Question: What would be the best way to extend this class to have power method that would return the matrix raised to the nth power.
<URL>
What I am trying to do is to calculate large Fibonacci numbers using matrices.

These are the changes I have made so far to the original code. I am receiving StackOverflow exception.
File Row.scala
'''
/*
* Copyright (c) 2010 Eamonn O'Brien-Strain, eob@well.com
* All rights reserved. This program and the accompanying materials
* are made available under the terms of the Eclipse Public License v1.0
* which is available at http://www.eclipse.org/legal/epl-v10.html
*/
package org.eamonn.published_matrix
import Row._
/** Methods that are added to List[BigInt] by an implicit conversion */
case class RichRow(v:Row){
/** dot product */
def *(that:RichRow) = dotProd( this.v, that.v )
/** vector addition */
def add(that:RichRow) = vPlusV( this.v, that.v )
/** convert to column vector */
def T = v.map{ List(_) }
/** As row matrix */
def asMatrix = List( v )
}
object Row{
/** A convenient alias */
type Row = List[BigInt]
def dotProd(v1:Row,v2:Row) =
v1.zip( v2 ).map{ t:(BigInt,BigInt) => t._1 * t._2 }.reduceLeft(_ + _)
def vPlusV(v1:Row,v2:Row) =
v1.zip( v2 ).map{ t:(BigInt,BigInt) => t._1 + t._2 }
/** effectively add RichRow methods to List[Double] */
implicit def pimp(v:Row) = new RichRow(v)
}
'''
File Matrix.scala
'''
/*
* Copyright (c) 2010 Eamonn O'Brien-Strain, eob@well.com
* All rights reserved. This program and the accompanying materials
* are made available under the terms of the Eclipse Public License v1.0
* which is available at http://www.eclipse.org/legal/epl-v10.html
*/
package org.eamonn.published_matrix
import Matrix._
import Row._
import Seq.Projection
/** Methods that are added to List[List[BigInt]] by an implicit conversion */
case class RichMatrix(m:Matrix){
def T = transpose(m)
def *(that:RichMatrix) = mXm( this.m, that.m )
def power (exp:Int) = recPower(this.m, exp)
def recPower(m:Matrix, exp:BigInt) : Matrix =
if (exp == 1) m else mXm(m, recPower(m, exp - 1))
def apply(i:Int,j:Int) = m(i)(j)
def rowCount = m.length
def colCount = m.head.length
def toStr = "
" + m.map { _.map{" " + _}.reduceLeft(_ + _) + "
" }.reduceLeft(_ + _)
}
object Matrix{
/** A convenient alias */
type Matrix = List[Row]
def apply( rowCount:Int, colCount:Int )( f:(Int,Int) => BigInt ) = (
for(i <- 1 to rowCount) yield
( for( j <- 1 to colCount) yield f(i,j) ).toList
).toList
def transpose(m:Matrix):Matrix =
if(m.head.isEmpty) Nil else m.map(_.head) :: transpose(m.map(_.tail))
def mXv(m:Matrix, v:Row) = m.map{ dotProd(_,v) } reduceLeft ( _ + _ )
def mXm( m1:Matrix, m2:Matrix ) =
for( m1row <- m1 ) yield
for( m2col <- transpose(m2) ) yield
dotProd( m1row, m2col )
def rowCount(m:Matrix) = m.length
def colCount(m:Matrix) = m.head.length
/** effectively add RichMatrix methods to List[List[BigInt]] */
implicit def pimp1(m:Matrix) = new RichMatrix(m)
implicit def pimp2(m:List[Projection[BigInt]]) = new RichMatrix(m.map{_.toList})
implicit def pimp1(m:Projection[List[BigInt]]) = new RichMatrix(m.toList)
implicit def pimp2(m:Projection[Projection[BigInt]]) = new RichMatrix(m.map{_.toList}.toList)
// Suggested by Travis Brown - Not working
// implicit def toRichMatrixWithPower(m: Matrix) = new {
// val matrix = new RichMatrix(m)
// def power(n: Int) = {
// require(matrix.rowCount == matrix.colCount)
// Iterator.iterate(matrix)(_ * matrix).drop(n - 1).next
// }
// }
def main(args: Array[String]): Unit =
{
val m = List(List<URL>
println((m power 9999)(0)(1)) //java.lang.StackOverflowError
}
}
'''
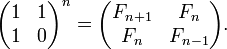
Answer: Extending a case class--like 'RichMatrix' here--is a bad idea, and is deprecated in recent versions of Scala. You can, however, follow the author's pattern and use the <URL> approach:
'''
import org.eamonn.published_matrix._
import org.eamonn.published_matrix.Matrix._
implicit def toRichMatrixWithPower(m: Matrix) = new {
val matrix = new RichMatrix(m)
def power(n: Int) = {
require(matrix.rowCount == matrix.colCount)
Iterator.iterate(matrix)(_ * matrix).drop(n - 1).next
}
}
'''
Now 'List(List(2.0, 0.0), List(0.0, 2.0)).power(3)' for example should give the following:
'''
RichMatrix(List(List(8.0, 0.0), List(0.0, 8.0)))
'''
You'd be better off using a serious <URL> matrix library, though.